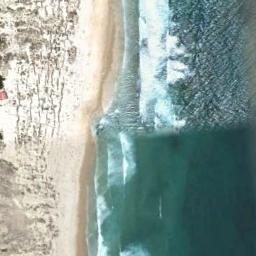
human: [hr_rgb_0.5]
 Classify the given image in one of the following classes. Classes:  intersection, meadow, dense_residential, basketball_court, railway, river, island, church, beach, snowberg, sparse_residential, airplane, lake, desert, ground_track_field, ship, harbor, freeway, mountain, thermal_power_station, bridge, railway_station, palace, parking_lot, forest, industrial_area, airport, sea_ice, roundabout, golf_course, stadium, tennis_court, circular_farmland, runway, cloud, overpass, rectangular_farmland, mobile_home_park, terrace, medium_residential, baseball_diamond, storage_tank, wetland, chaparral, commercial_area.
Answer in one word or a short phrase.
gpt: beach